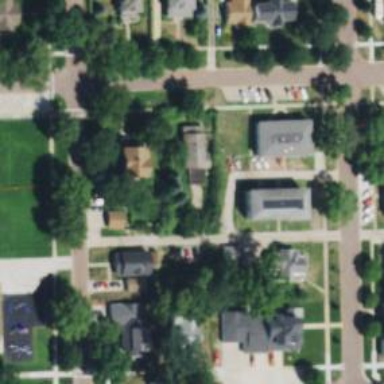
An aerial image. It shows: Alleyway designated as service road.